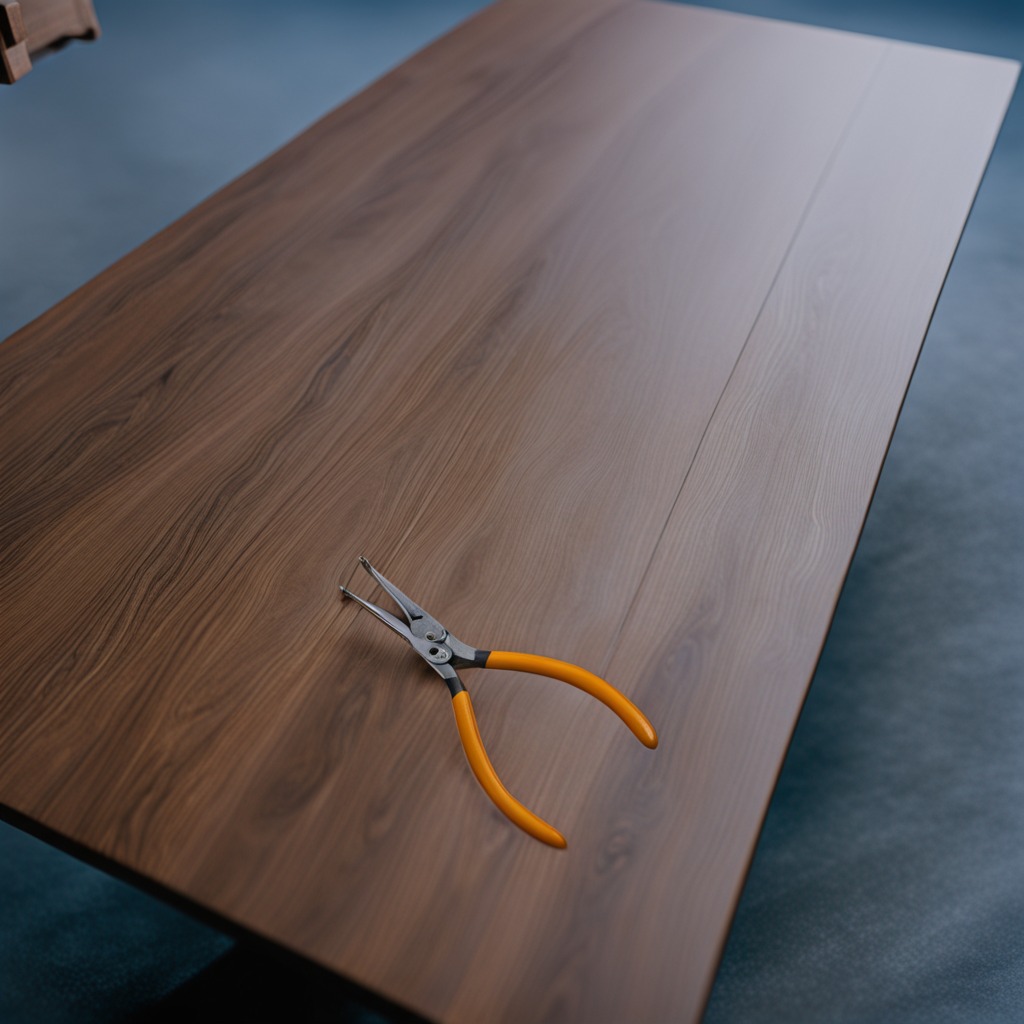
A plier is lying on the table.